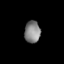
Tissue: lung
Cell type: Epithelial cells
Senescence score: 0.2328
Nuclear area (px): 337
Mean DAPI intensity: 131.81